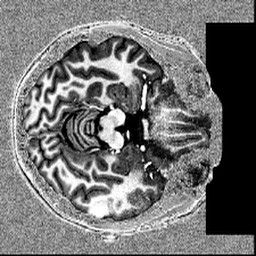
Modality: T1w
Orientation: axial
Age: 23
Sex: female